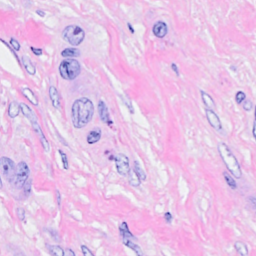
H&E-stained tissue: Breast